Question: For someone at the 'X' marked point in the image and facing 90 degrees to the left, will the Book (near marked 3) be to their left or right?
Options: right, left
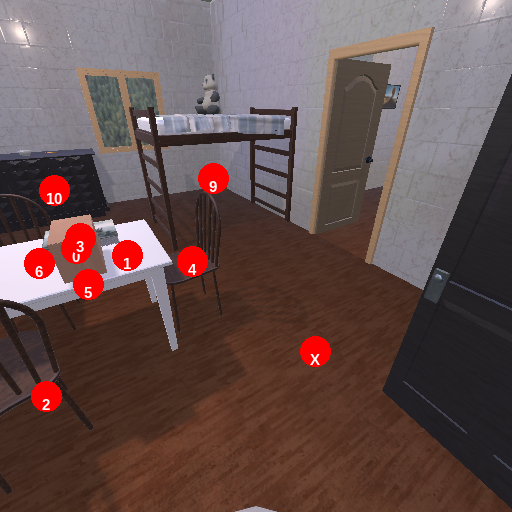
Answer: right